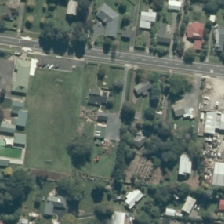
Land cover: urban_parkland